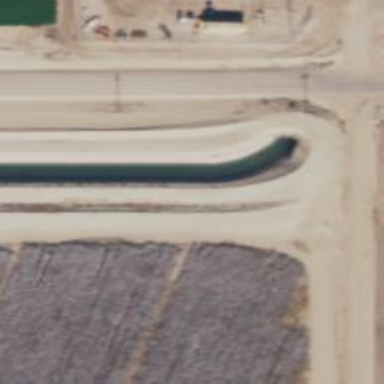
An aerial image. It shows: Irrigation canal designed for service purposes.